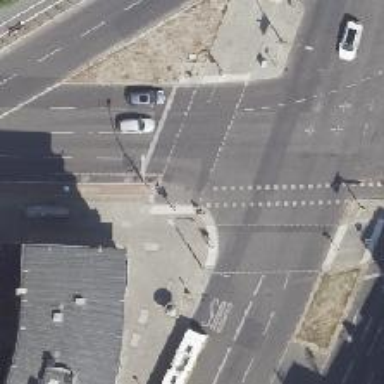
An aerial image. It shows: Road crossing with traffic signals.